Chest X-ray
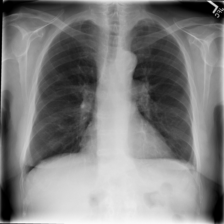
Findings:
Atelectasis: negative
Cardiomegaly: negative
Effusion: negative
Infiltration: negative
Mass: negative
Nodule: negative
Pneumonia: negative
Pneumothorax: negative
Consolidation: negative
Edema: negative
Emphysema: negative
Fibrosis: negative
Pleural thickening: negative
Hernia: negative